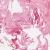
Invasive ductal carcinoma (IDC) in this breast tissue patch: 0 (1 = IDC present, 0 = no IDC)